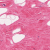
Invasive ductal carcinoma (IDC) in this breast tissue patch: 0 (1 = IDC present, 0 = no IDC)